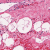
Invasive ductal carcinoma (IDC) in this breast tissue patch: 0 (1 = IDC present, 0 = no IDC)